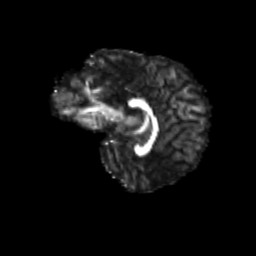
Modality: FA
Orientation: sagittal
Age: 11
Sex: female
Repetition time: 9.5 s
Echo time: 0.089 s